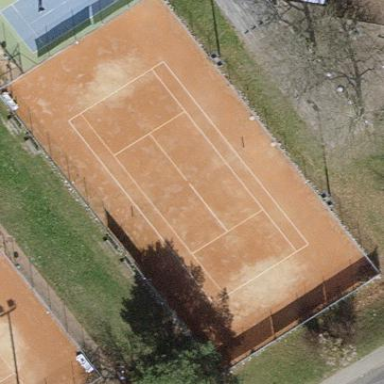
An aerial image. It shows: Tennis court on pitch.